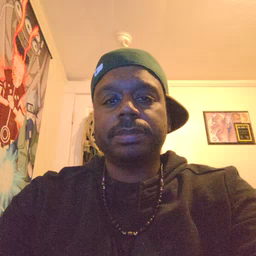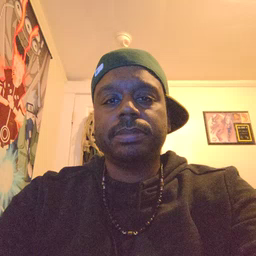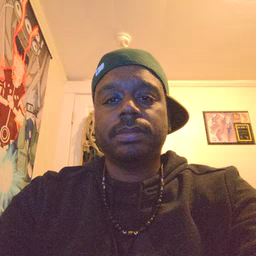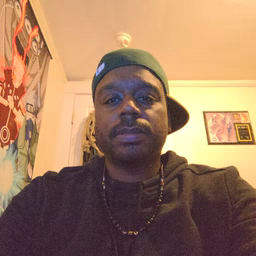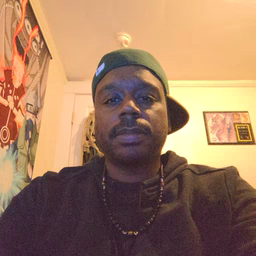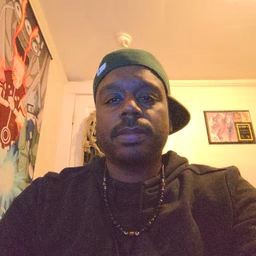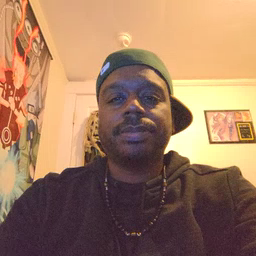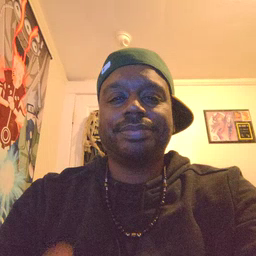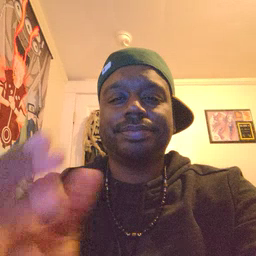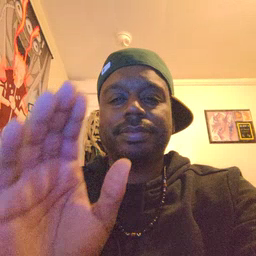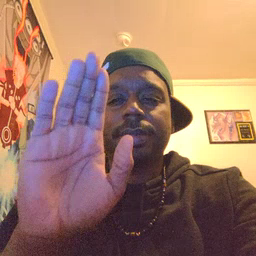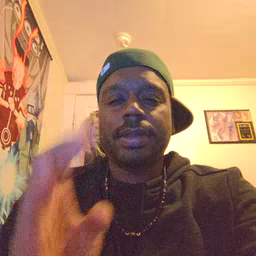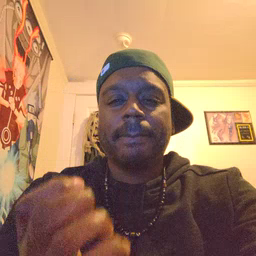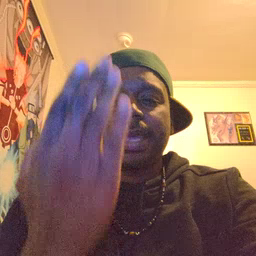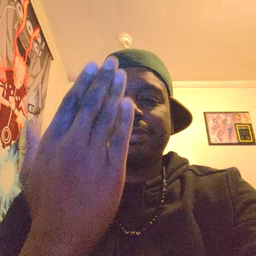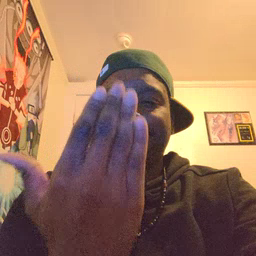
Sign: mitten